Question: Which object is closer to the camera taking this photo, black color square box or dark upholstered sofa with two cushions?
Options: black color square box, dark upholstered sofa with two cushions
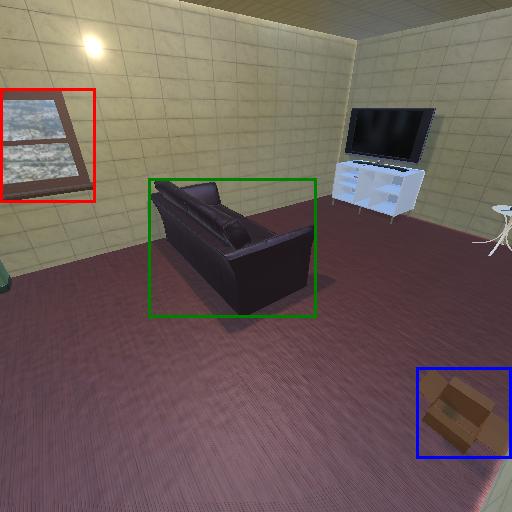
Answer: black color square box